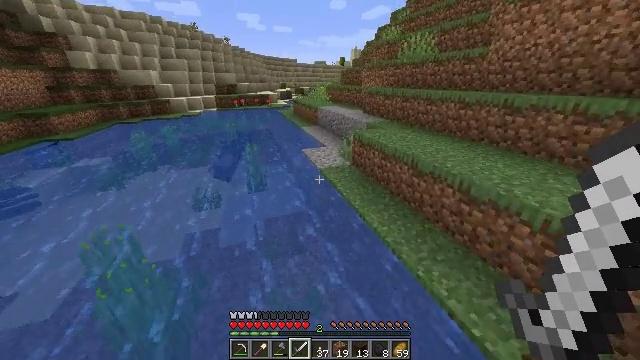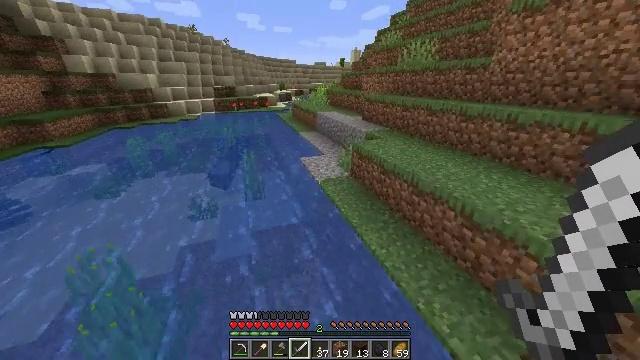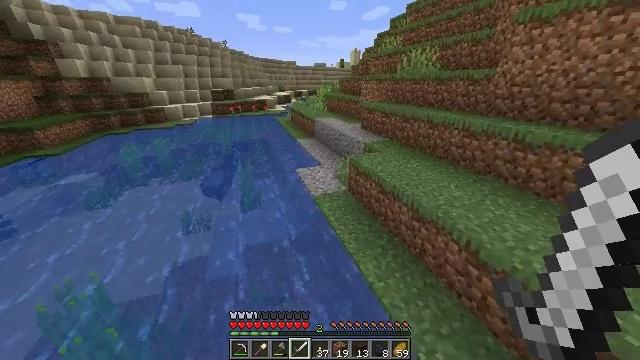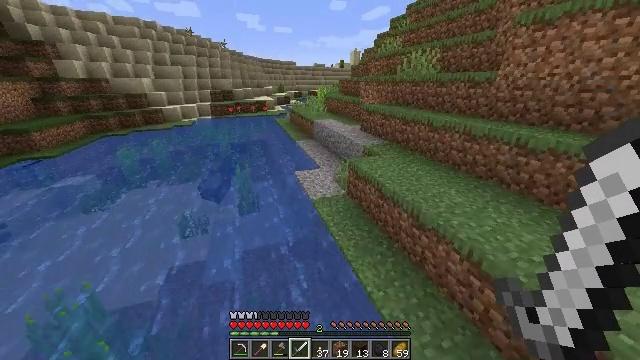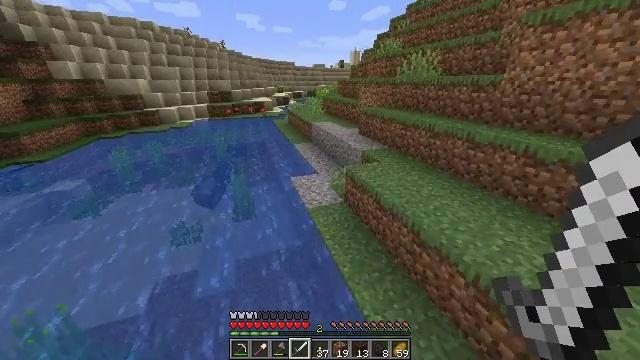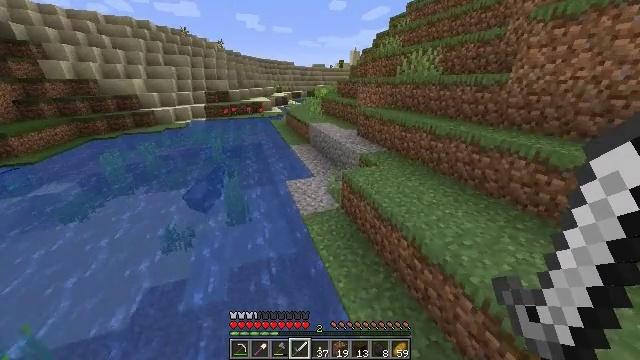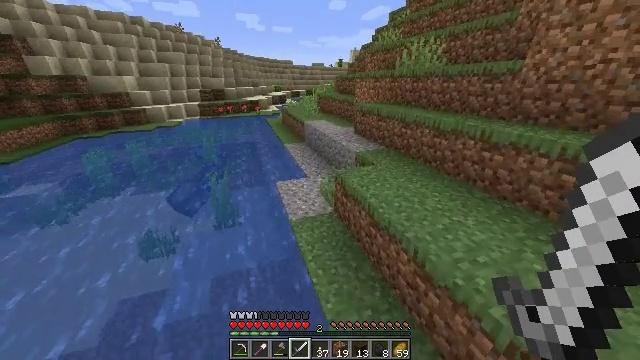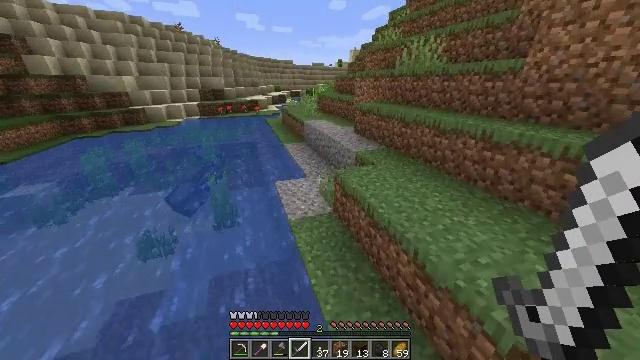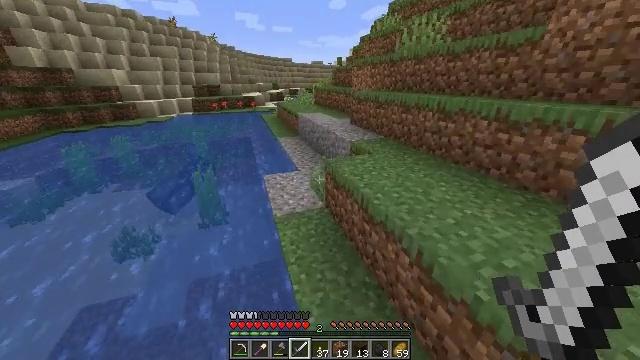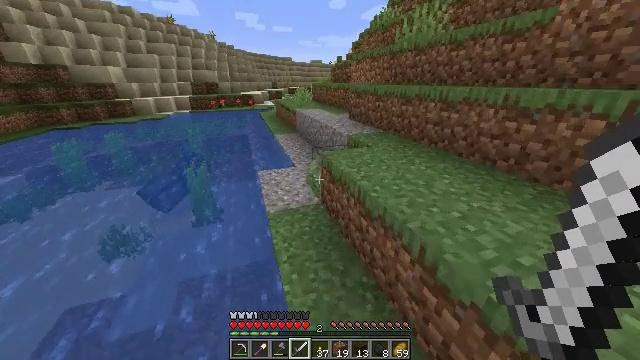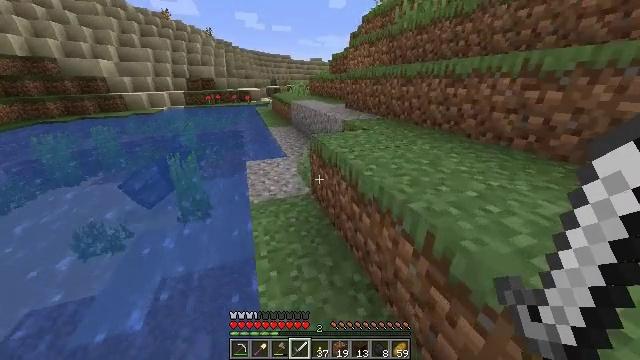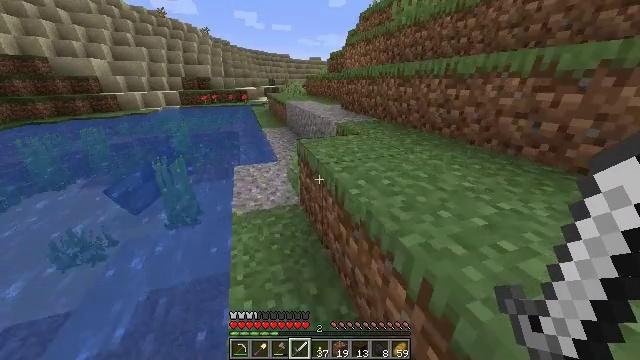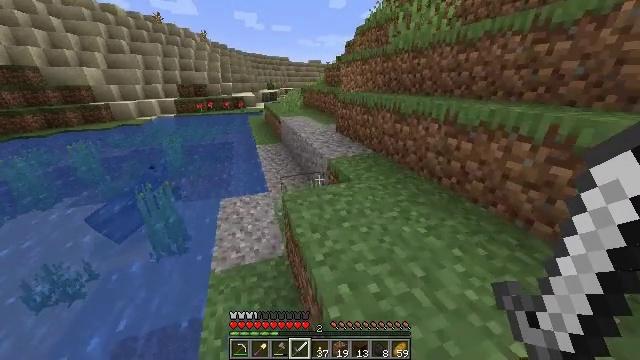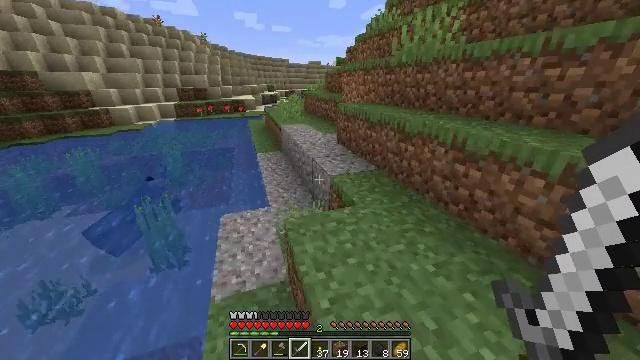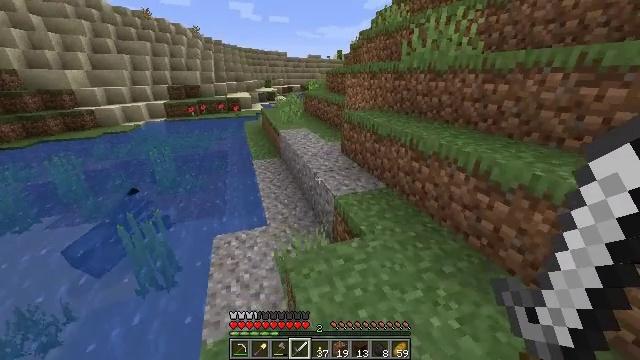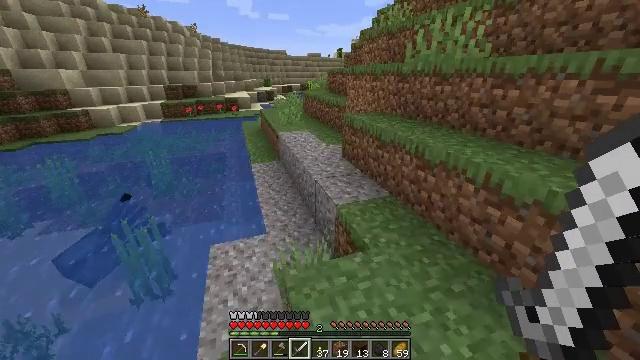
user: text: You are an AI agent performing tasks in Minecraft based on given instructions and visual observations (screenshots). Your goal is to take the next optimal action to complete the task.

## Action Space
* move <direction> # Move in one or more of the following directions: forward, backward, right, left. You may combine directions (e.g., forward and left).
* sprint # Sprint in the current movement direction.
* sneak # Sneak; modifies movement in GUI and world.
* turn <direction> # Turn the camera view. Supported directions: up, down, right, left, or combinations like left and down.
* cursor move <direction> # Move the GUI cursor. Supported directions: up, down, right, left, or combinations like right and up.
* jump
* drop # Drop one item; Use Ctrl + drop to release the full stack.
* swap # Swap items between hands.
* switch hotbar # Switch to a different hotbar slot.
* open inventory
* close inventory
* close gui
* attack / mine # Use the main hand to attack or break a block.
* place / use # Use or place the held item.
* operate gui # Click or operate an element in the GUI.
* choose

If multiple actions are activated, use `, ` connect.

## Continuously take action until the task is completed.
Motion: motion action
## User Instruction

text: Attack the hay block to get hay.
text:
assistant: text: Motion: move forward and move right, sprint, jump
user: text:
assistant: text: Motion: move forward and move right, sprint, jump
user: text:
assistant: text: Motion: move forward and move right, sprint, jump
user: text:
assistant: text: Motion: move forward and move right, sprint, jump
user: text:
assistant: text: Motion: move forward and move right, sprint, jump
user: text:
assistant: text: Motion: move forward and move right, sprint, jump
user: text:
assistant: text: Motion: move forward and move right, sprint, jump
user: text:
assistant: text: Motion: move forward and move right, sprint, jump
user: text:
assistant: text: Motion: move forward and move right, sprint, jump
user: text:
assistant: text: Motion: move forward and move right, sprint, jump
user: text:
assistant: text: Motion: move forward and move right, sprint, jump
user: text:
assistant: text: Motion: move forward and move right, sprint, jump
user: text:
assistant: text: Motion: move forward and move right, sprint, jump
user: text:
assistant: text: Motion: move forward and move right, sprint, jump
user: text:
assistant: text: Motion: move forward and move right, sprint, jump
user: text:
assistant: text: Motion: move forward and move right, sprint, jump
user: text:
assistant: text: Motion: move forward and move right, sprint, jump
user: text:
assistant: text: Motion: move forward and move right, sprint, jump
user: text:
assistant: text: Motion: move forward, sprint, jump
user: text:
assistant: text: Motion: move forward, sprint, jump
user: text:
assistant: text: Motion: move forward, sprint, jump
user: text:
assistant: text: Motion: move forward, sprint, jump
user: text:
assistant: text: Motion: move forward, sprint, jump
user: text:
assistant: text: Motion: move forward, sprint, jump
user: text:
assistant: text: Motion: move forward, sprint, jump
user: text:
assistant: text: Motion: move forward, sprint, turn left, jump
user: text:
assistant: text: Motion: move forward, sprint, turn left, jump
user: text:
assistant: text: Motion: move forward, sprint, turn left, jump
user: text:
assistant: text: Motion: move forward, sprint, turn left, jump
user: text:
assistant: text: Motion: move forward, sprint, turn left, jump